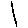
Label: line